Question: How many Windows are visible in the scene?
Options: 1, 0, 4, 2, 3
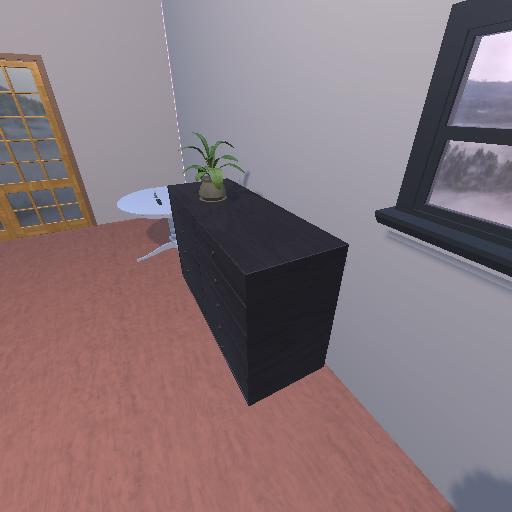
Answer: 1